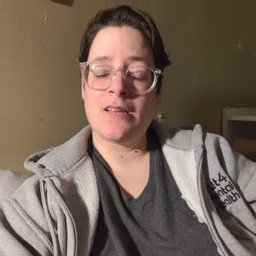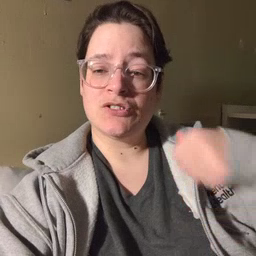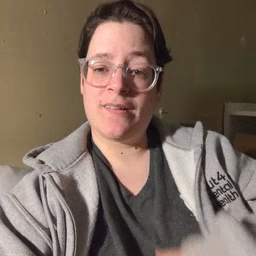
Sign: jacket